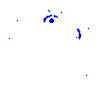
Particle: electron